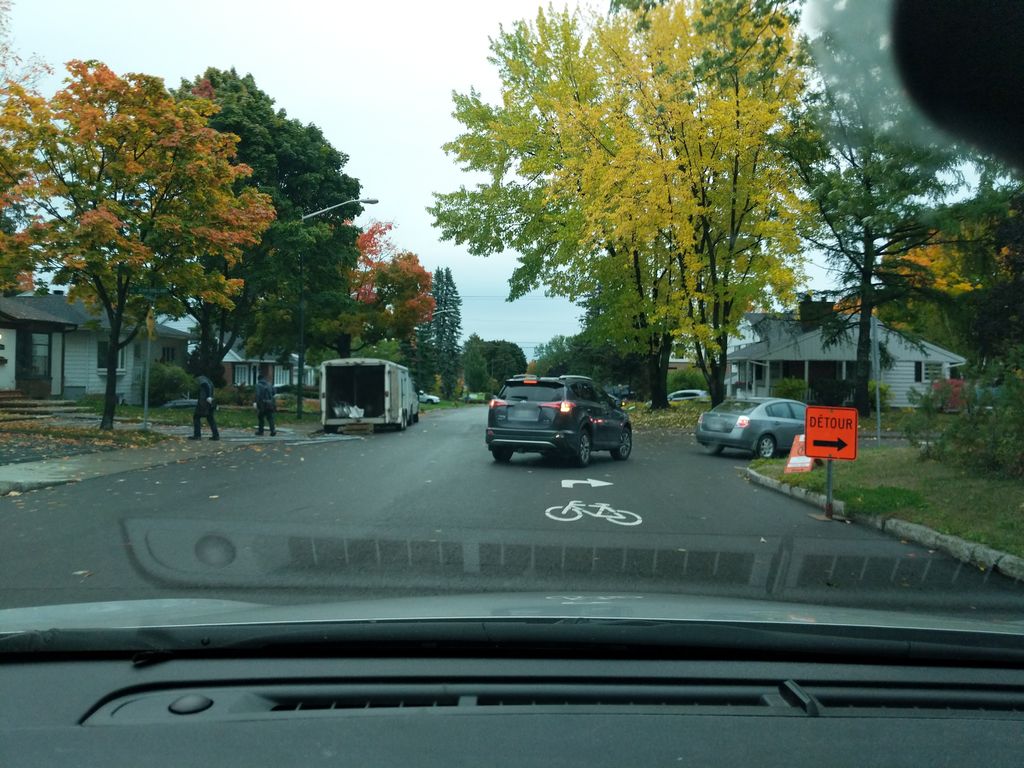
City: quebec_city